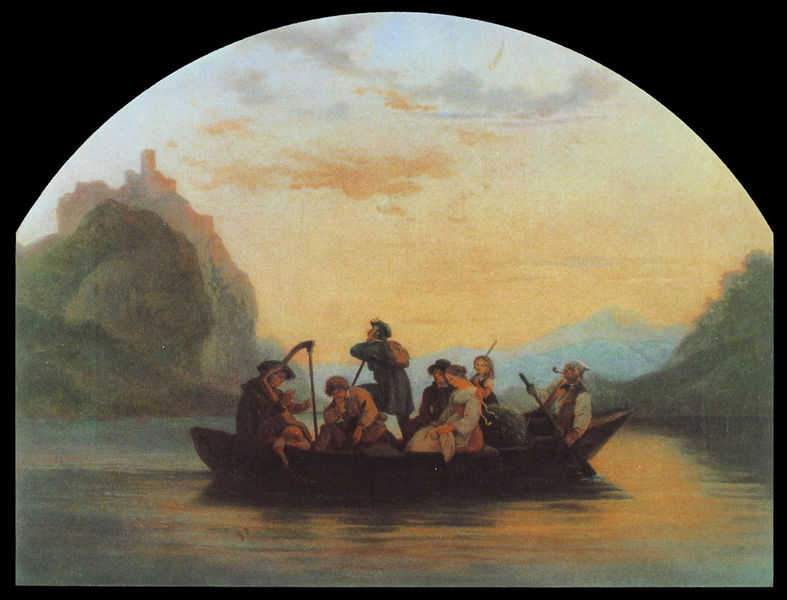
Titel: Die Überfahrt über die Elbe am Schreckenstein bei Aussig
Künstler: Ludwig Richter
Institution: Privatbesitz
Schlagwörter: berg, felsen, himmel, wasser, wolken, gelb, grün, landschaft, menschen, see, ufer, abend, frau, grau, licht, männer, malerei, spiegelung, brücke, sonne, paar, personen, musiker, boot, ruder, schiff, bogen, berge, fels, arbeiter, fluß, romantik, pfeife, ruderboot, ruderer, ölfarbe, burg, sichel, fähre, rucksack, harfe, überfahrt, notfluss